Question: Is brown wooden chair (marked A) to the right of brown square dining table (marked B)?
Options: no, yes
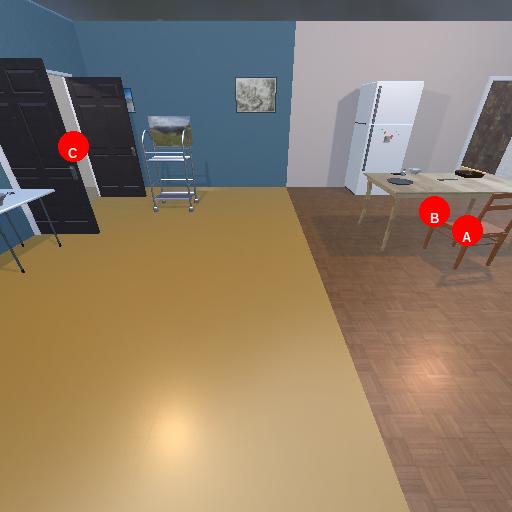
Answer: no